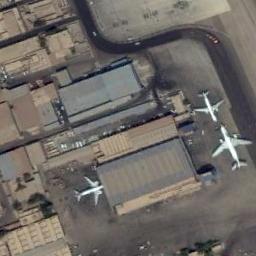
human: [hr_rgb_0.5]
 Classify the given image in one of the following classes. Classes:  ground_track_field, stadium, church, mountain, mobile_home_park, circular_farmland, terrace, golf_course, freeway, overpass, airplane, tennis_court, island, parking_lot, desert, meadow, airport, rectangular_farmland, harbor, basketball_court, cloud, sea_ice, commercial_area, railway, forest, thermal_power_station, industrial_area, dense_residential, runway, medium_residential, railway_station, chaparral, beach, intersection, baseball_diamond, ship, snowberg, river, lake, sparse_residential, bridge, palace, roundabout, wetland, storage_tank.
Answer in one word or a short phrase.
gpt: airplane